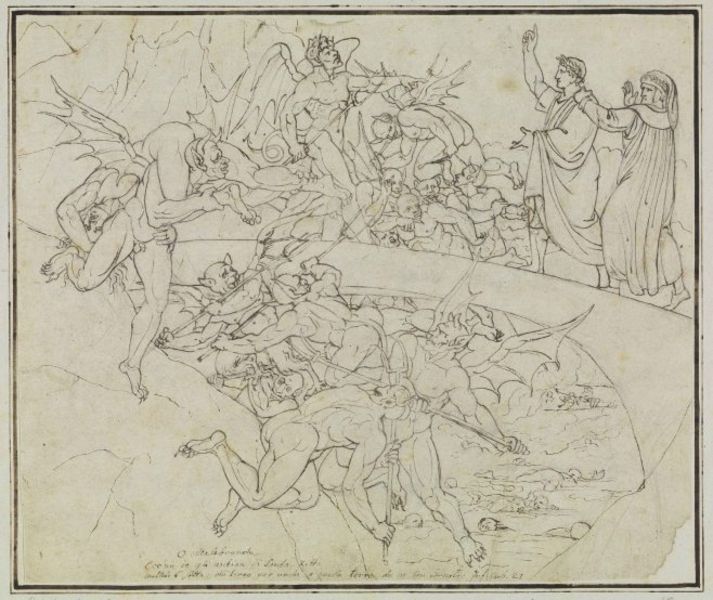
Titel: Am Pechsee der Krämer, der Ratsherr von Lucca (Dante Inferno, Canto 21, V 34)
Künstler: Joseph Anton Koch
Standort: Karlsruhe
Institution: Staatliche Kunsthalle Karlsruhe
Schlagwörter: akt, berg, felsen, feuer, flügel, gruppe, hand, himmel, kampf, mann, nackt, umhang, wasser, fluss, menschen, see, bewegung, finger, frau, kleid, männer, skizze, zeichnung, arm, böse, leiche, mensch, tragen, horn, erde, brücke, gewand, bühne, tal, stock, engel, beine, schrift, papier, berge, fels, graphik, besucher, füsse, romantik, angst, krieg, schlacht, lanze, muskeln, wandmalerei, zeigen, muskulös, penis, antike, lava, vulkan, kohle, schwarzweiss, text, faust, gemetzel, tote, getümmel, literatur, bleistift, helm, herrscher, sumpf, dämon, entwurf, kranz, lorbeerkranz, kämpfen, sieg, römer, gestus, prediger, fleigen, gut, antik, apokalypse, griechen, götter, hölle, jüngstes gericht, muskel, teufel, verdammnis, verdammte, zeus, toga, mythos, dante, sturz, historismus, heiliger, heilige, opfer, speer, speere, kochen, hörner, vertreibung, geflügelt, ungeheuer, belzebub, satan, drache, kessel, siegeskranz, dämonen, fratzen, inferno, hades, unterwelt, gewimmel, schnorr, tora, dreizack, beschützer, furie, werfen, rämer, entwruf, titan, göttliche komödie, titanen, furien, höllenkreise, pfuhl, 1890, schwartweiss, dante aligieri, friedensstifter, karolsfeld, demonen, dankete, studei, beschüter